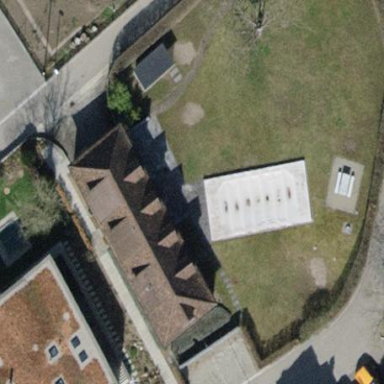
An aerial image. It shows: Detached building with hipped roof shape.